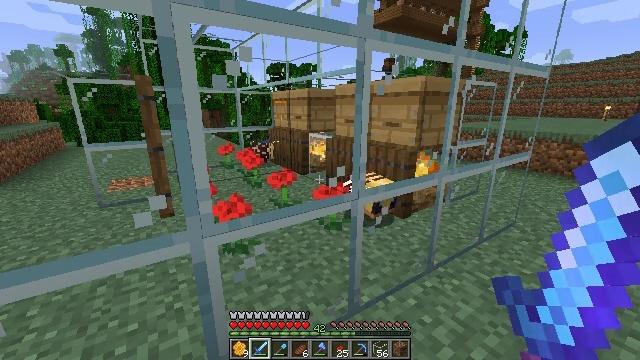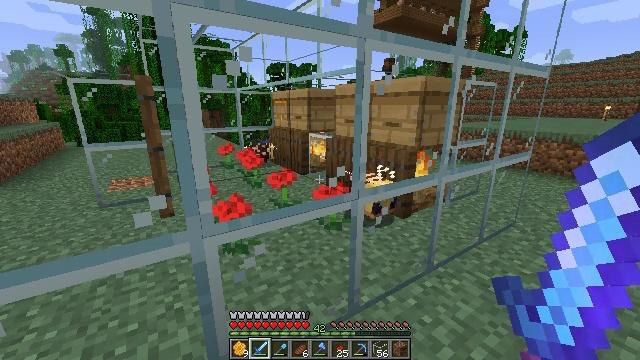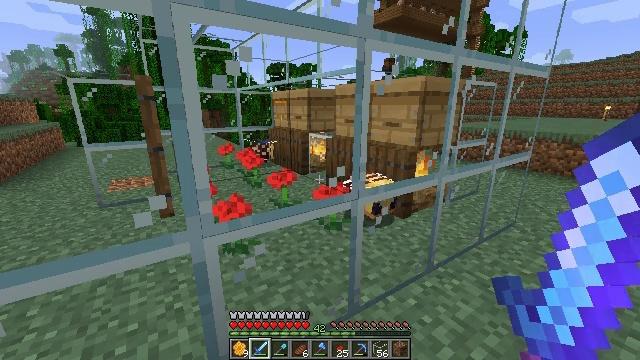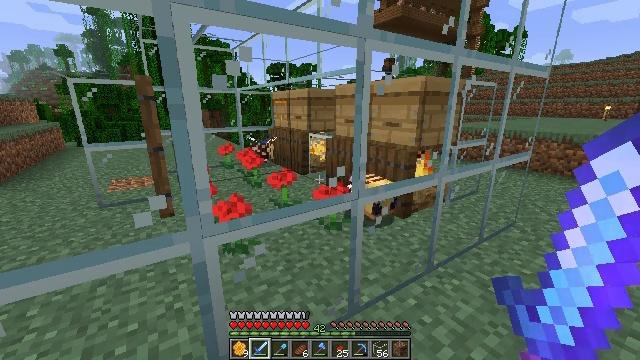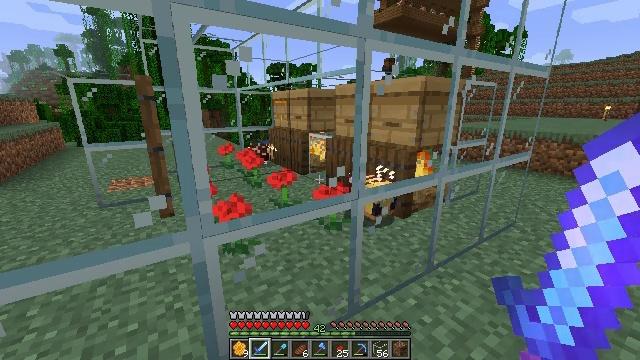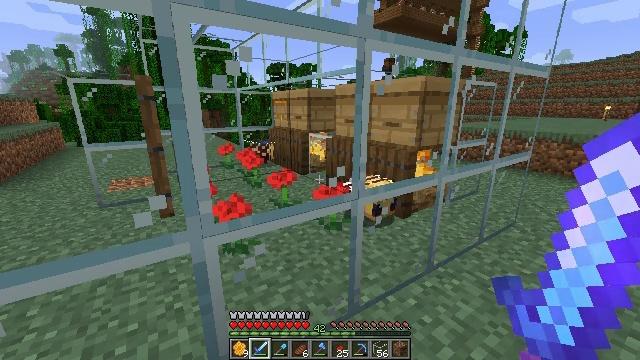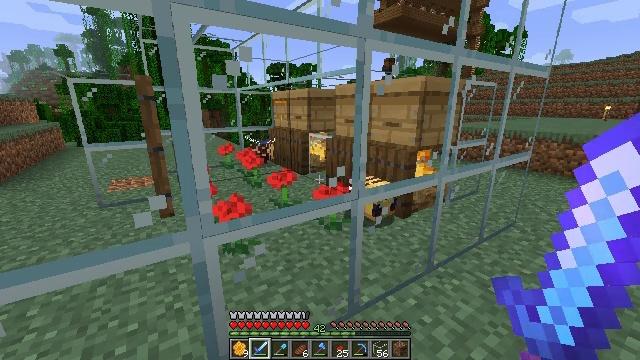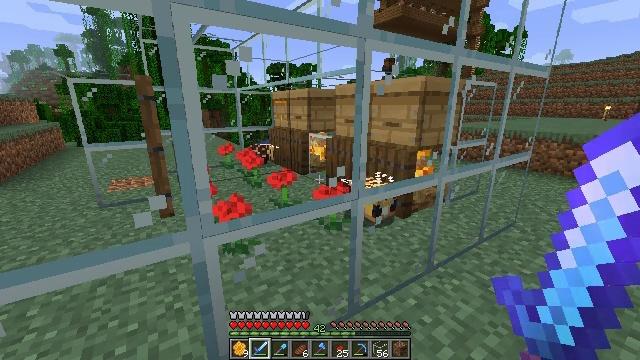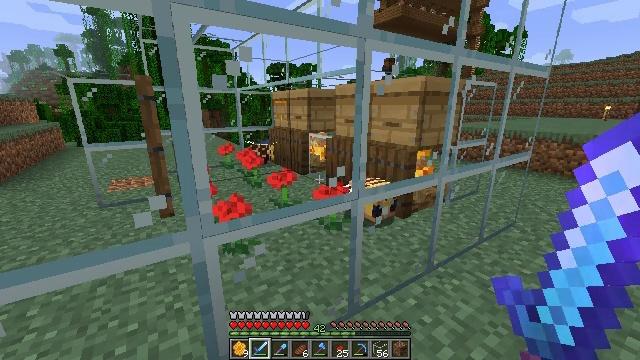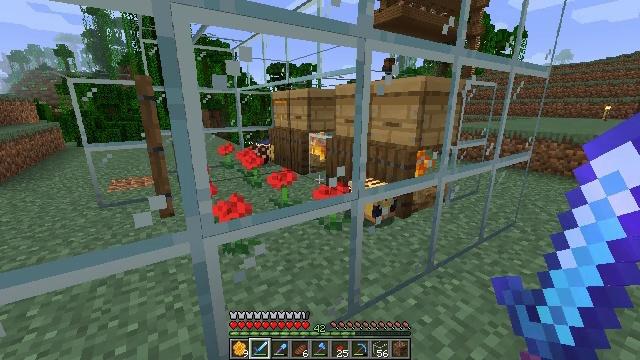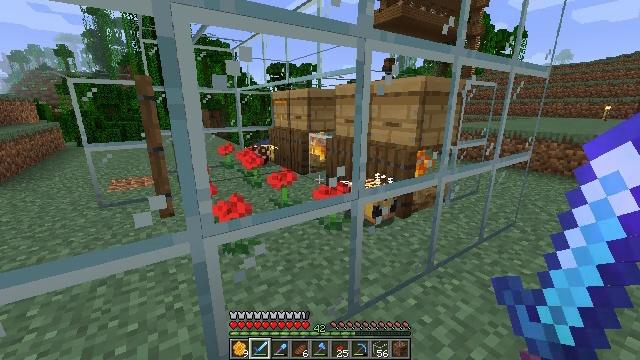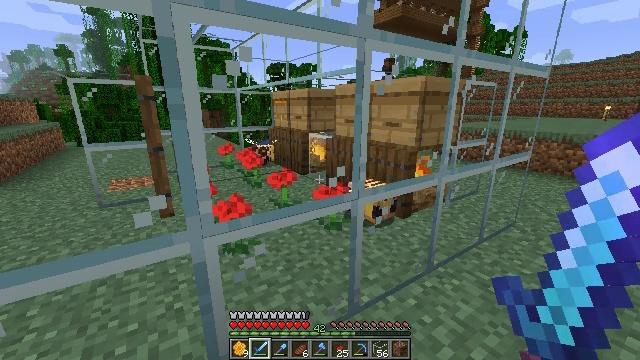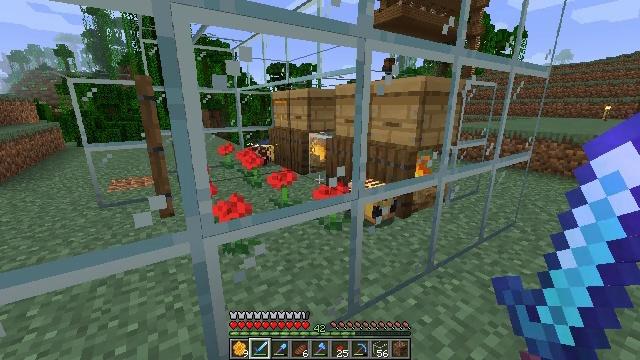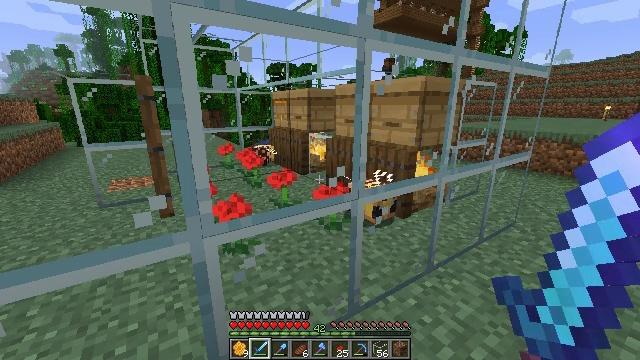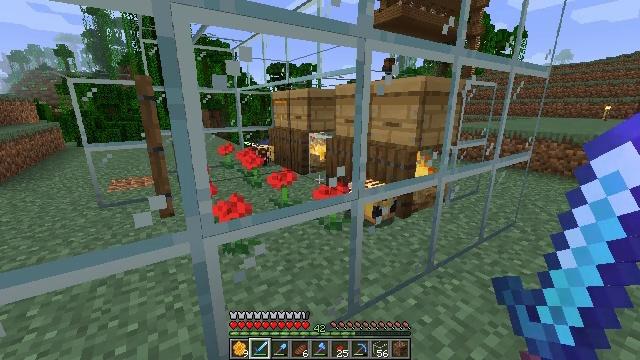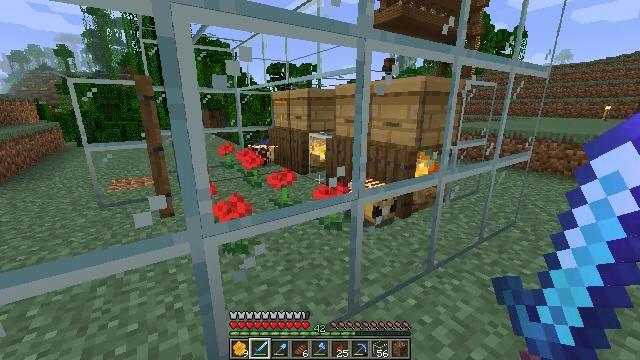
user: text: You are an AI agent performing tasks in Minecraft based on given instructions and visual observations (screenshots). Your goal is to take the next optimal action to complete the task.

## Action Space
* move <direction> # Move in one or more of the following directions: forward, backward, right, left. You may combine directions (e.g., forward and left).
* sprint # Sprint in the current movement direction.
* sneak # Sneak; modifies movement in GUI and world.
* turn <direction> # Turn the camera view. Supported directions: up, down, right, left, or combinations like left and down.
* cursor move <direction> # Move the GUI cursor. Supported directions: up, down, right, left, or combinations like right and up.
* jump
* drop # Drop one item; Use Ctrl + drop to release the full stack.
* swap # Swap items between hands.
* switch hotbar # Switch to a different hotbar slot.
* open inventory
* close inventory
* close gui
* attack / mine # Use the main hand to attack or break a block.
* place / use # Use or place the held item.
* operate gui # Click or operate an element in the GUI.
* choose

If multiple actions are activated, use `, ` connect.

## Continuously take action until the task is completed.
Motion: motion action
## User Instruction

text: Destroy the beehive to relocate it.
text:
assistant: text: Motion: no_op
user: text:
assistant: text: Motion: no_op
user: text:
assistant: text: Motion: no_op
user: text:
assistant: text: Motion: no_op
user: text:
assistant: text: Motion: no_op
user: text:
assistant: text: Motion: no_op
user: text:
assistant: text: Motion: no_op
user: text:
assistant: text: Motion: no_op
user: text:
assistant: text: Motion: no_op
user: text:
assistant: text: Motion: no_op
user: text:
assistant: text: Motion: no_op
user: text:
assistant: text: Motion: no_op
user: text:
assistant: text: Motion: no_op
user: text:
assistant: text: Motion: no_op
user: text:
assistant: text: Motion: no_op
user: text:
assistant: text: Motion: no_op
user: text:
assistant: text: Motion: no_op
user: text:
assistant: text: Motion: no_op
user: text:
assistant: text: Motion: no_op
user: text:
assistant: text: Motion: no_op
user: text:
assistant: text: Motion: no_op
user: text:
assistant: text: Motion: no_op
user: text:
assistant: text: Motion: no_op
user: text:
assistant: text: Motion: no_op
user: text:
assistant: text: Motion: no_op
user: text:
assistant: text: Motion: no_op
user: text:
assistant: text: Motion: no_op
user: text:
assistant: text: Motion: no_op
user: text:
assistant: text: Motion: no_op
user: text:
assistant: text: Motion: no_op